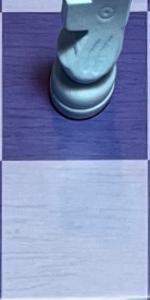
Label: Empty